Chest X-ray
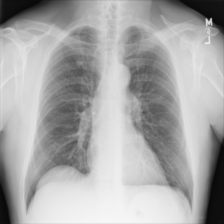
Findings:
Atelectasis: negative
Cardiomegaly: negative
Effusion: negative
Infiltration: negative
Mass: negative
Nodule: negative
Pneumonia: negative
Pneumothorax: negative
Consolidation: negative
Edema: negative
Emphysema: negative
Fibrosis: negative
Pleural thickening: negative
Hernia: negative